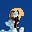
Label: 9